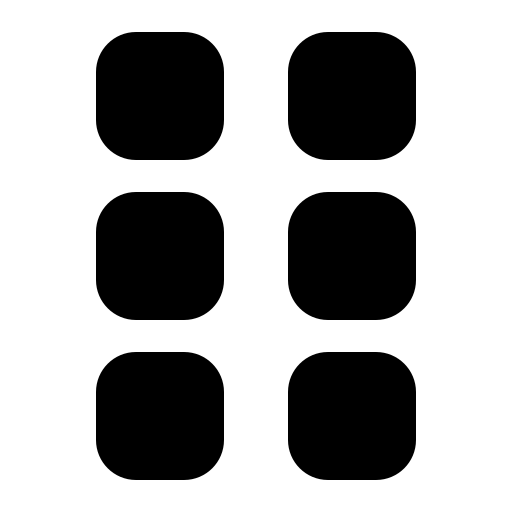
Tags: icon, FontAwesome, fa-icon, solid, grip, vertical